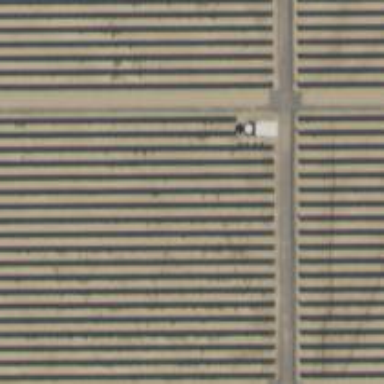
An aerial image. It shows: Solar generator utilizing photovoltaic panels.